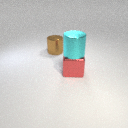
large red metal cube in front of large brown metal cylinder